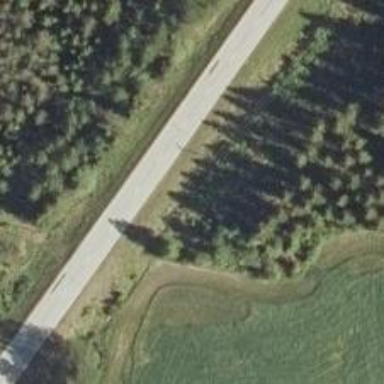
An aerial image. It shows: Asphalt trunk highway.